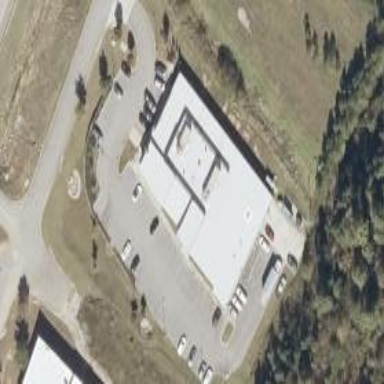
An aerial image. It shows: Clinic building offering healthcare services.